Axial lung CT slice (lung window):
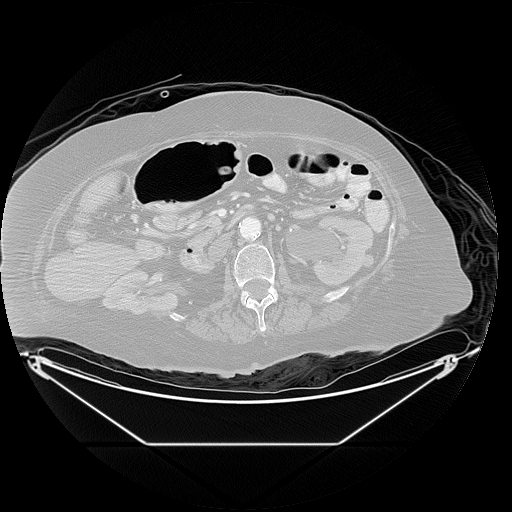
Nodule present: no